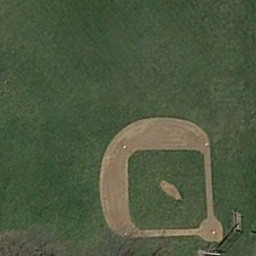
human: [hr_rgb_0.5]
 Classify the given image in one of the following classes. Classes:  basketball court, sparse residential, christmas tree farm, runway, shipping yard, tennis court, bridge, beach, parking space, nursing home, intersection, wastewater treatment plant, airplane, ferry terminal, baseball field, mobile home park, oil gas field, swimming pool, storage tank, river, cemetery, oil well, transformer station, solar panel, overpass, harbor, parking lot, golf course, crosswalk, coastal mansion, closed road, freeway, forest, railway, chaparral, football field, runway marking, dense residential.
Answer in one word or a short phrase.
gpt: baseball field